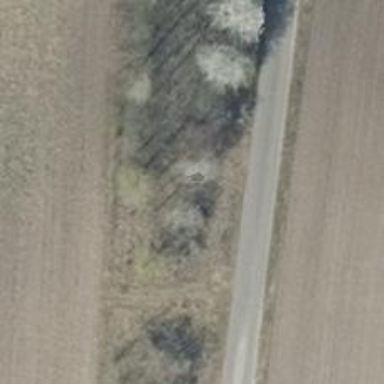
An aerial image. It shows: Row of trees in natural setting.